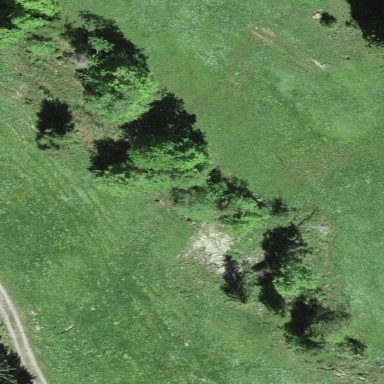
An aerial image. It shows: Mixed leaf-type forest area.